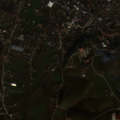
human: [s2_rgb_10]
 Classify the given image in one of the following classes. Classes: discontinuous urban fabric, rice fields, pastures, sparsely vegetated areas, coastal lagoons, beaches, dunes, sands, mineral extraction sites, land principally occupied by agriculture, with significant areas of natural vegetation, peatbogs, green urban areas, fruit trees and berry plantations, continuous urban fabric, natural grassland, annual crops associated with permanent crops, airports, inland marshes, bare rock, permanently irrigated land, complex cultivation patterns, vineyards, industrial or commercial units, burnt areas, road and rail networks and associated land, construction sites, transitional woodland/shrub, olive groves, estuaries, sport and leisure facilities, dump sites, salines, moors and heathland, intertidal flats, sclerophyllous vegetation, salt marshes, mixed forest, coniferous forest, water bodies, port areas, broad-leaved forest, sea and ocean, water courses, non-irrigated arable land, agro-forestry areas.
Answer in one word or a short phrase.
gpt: discontinuous urban fabric, complex cultivation patterns, land principally occupied by agriculture, with significant areas of natural vegetation, natural grassland